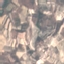
Land use / land cover class: PermanentCrop